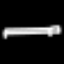
Label: bed